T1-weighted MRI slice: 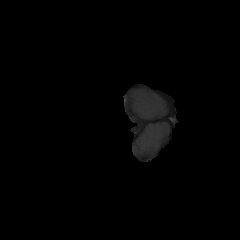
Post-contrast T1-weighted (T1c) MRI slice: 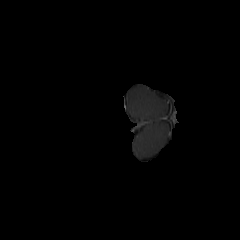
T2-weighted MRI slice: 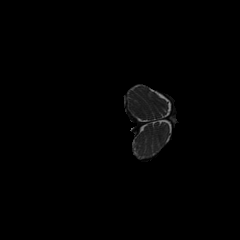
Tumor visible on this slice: no